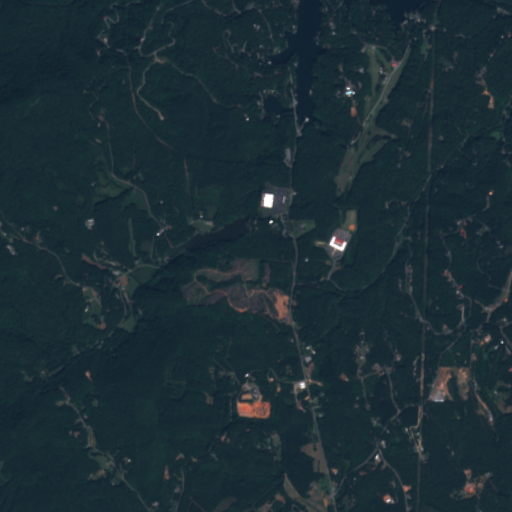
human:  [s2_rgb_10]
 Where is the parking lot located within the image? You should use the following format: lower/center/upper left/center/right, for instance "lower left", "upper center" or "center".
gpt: The parking lot is located in the center of the image.
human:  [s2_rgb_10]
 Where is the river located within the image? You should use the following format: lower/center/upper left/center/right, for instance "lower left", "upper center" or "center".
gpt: The river is located in the upper right of the image.
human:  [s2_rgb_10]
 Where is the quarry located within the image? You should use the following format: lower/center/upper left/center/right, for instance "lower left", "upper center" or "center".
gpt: There is no quarry in the image.